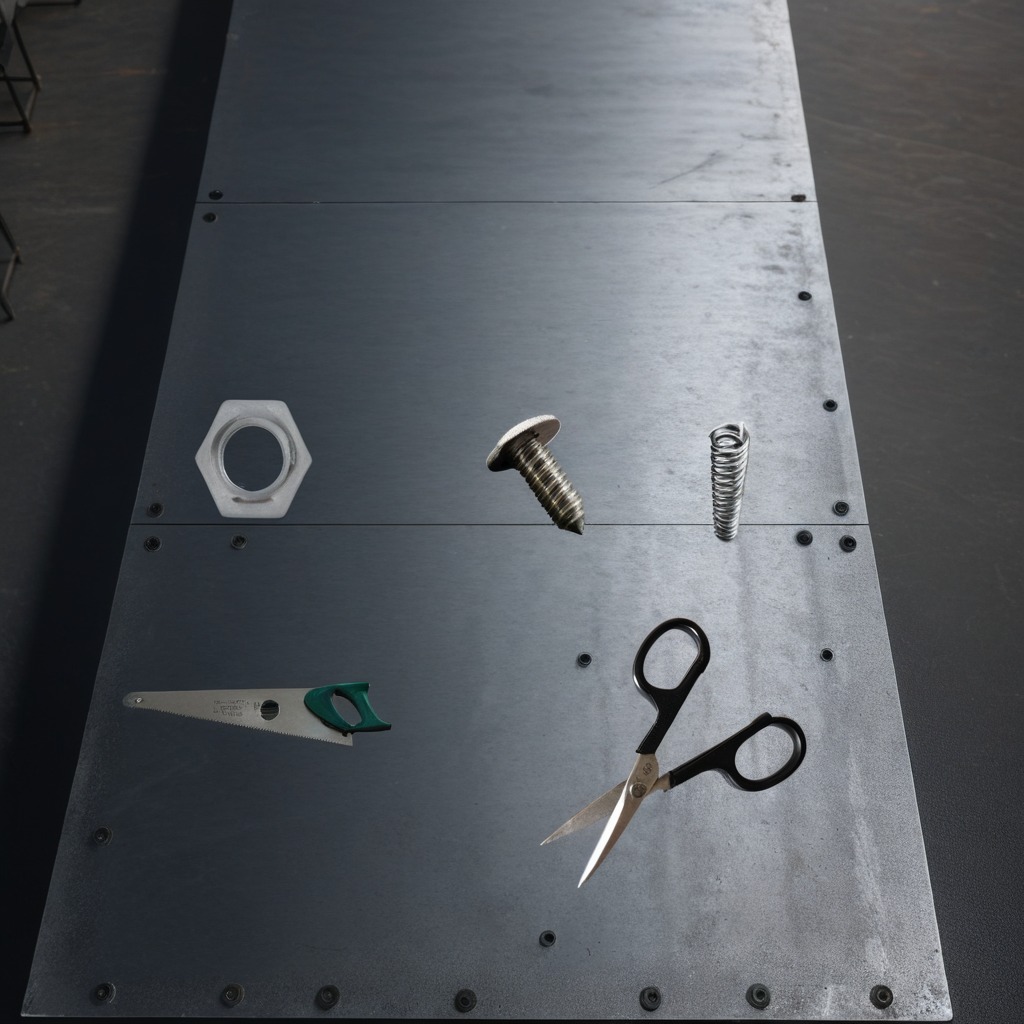
A metal machine screw, a coiled metal spring, a handheld metal saw, a metal nut, and a pair of scissors are lying on the cold steel table in a mining workshop.